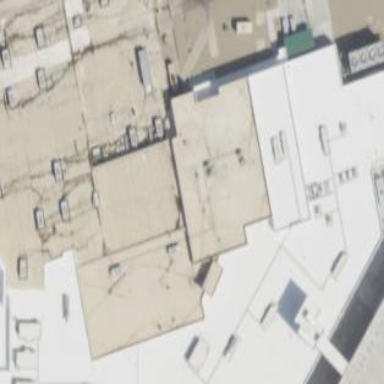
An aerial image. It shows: Cinema building.